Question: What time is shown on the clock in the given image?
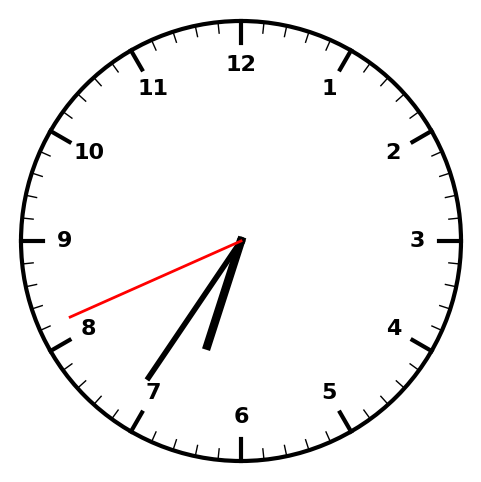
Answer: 06:35:41